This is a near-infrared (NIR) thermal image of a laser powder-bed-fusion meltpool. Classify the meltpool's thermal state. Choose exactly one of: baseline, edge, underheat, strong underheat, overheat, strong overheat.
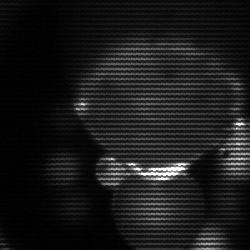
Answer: edge